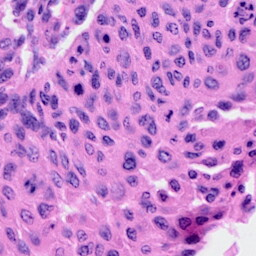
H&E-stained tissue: Cervix